Interaction volume radius: 5 \u00c5
Interaction volume height: 20 \u00c5
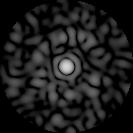
Disorder parameter: 0.8564